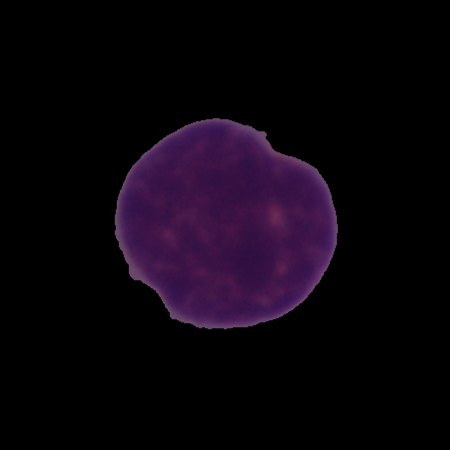
Label: cancer